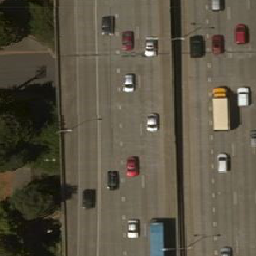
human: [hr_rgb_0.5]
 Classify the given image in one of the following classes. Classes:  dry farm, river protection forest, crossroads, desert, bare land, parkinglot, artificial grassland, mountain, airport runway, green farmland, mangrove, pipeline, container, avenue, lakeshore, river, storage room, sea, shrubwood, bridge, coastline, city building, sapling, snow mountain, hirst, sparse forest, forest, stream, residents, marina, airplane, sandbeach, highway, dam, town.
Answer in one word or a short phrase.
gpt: highway